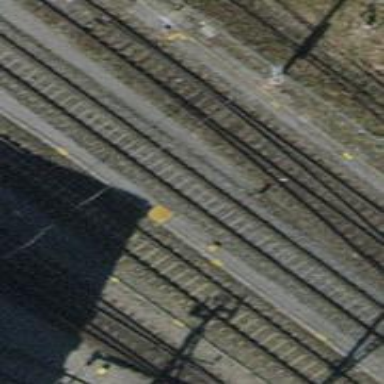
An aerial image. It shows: Rail yard with electrified rails and single track.